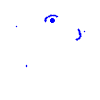
Particle: electron